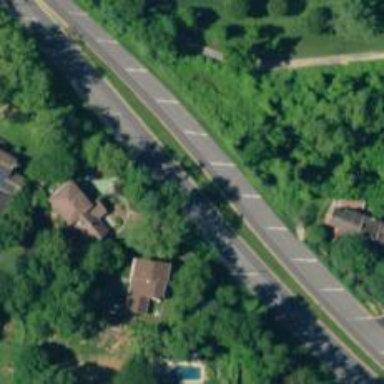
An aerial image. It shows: Secondary road with asphalt surface.